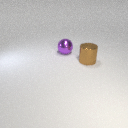
large brown metal cylinder in front of large purple metal sphere